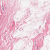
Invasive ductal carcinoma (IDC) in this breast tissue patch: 0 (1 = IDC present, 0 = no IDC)